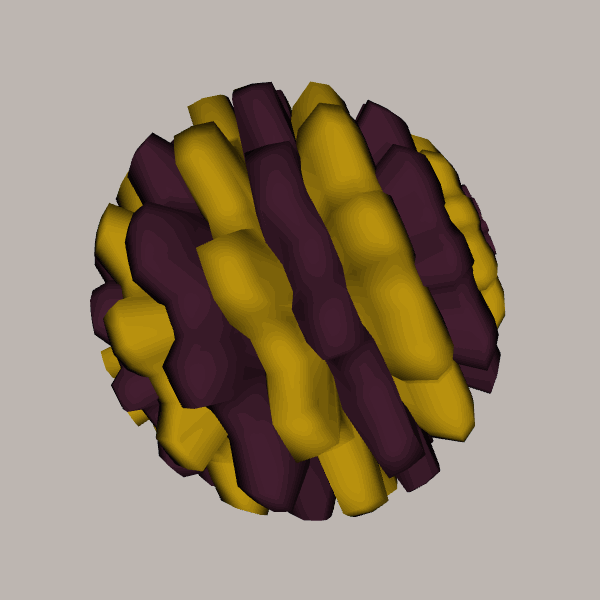
Background: light